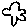
Label: flower